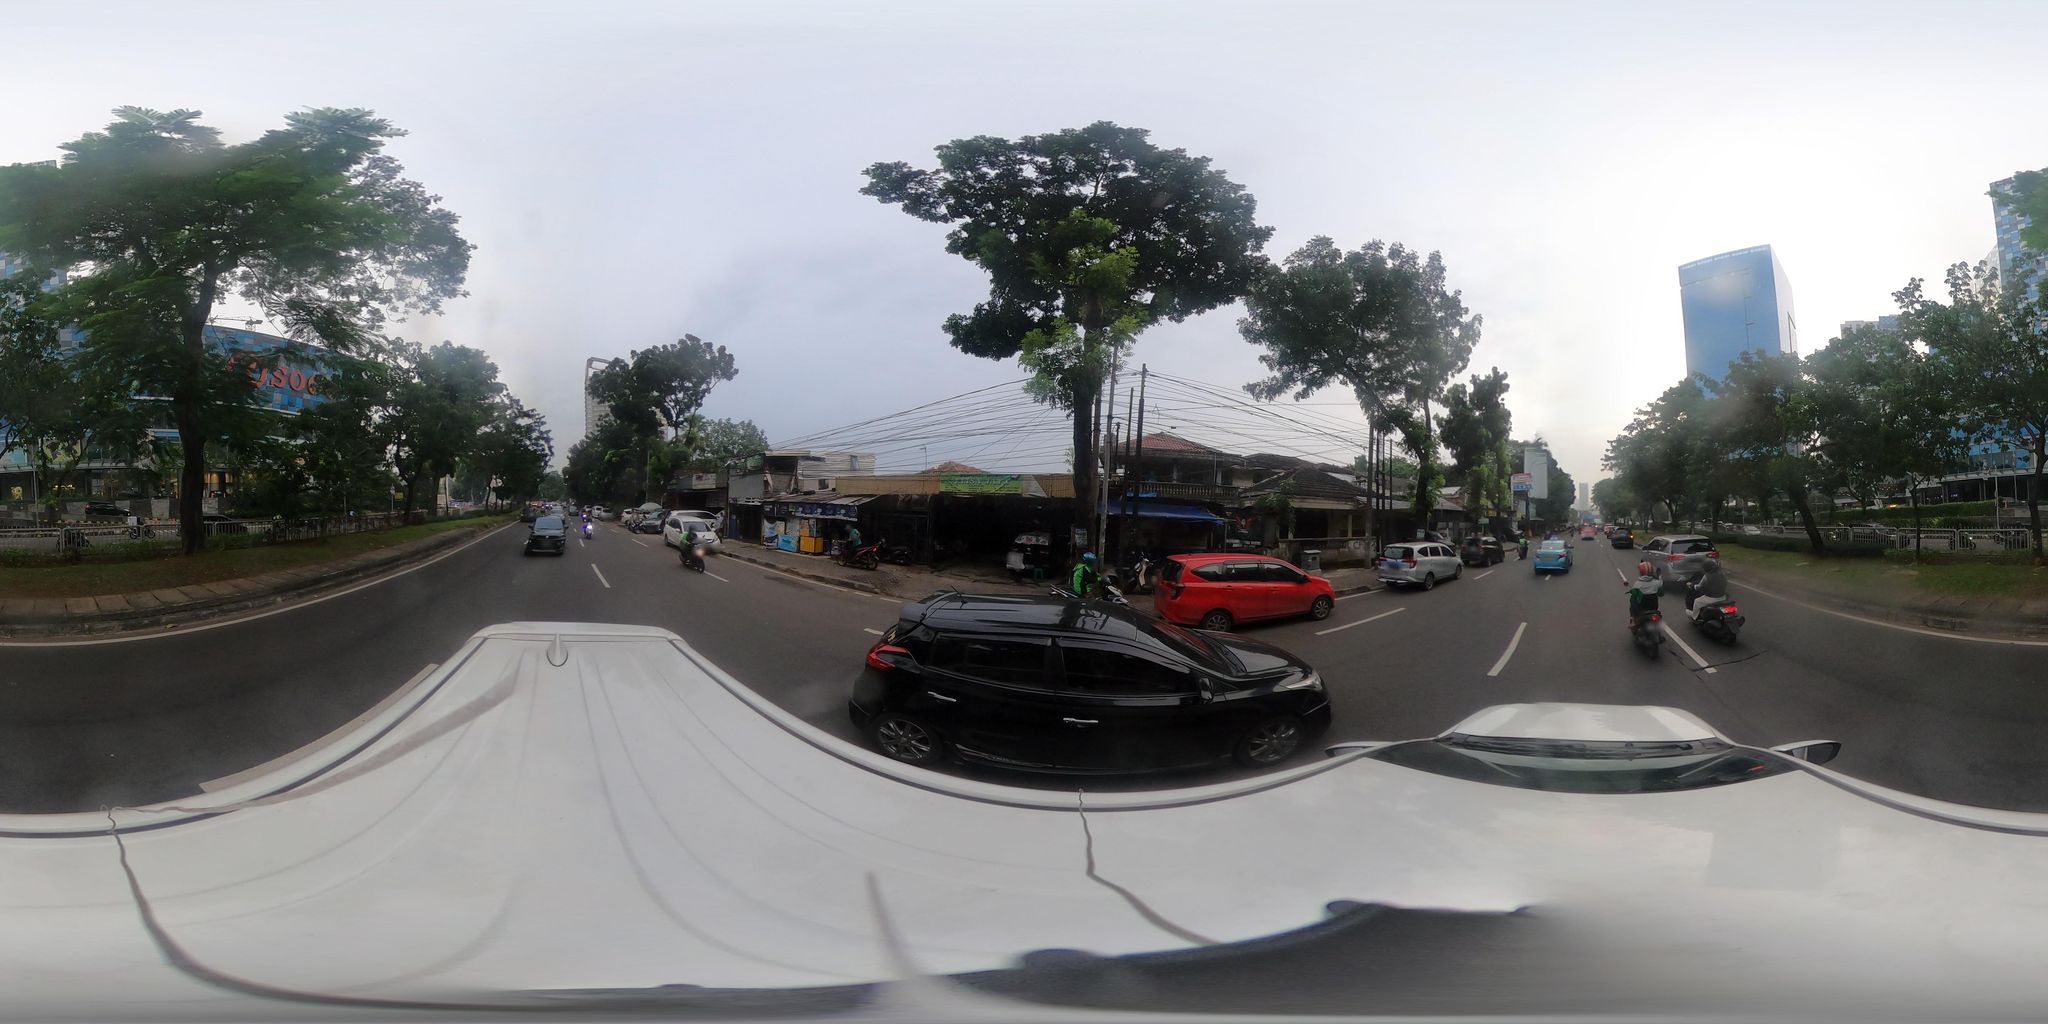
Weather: cloudy
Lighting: day
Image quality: slightly poor
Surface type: cycling surface
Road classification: primary
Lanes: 4
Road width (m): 8
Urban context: urban centre
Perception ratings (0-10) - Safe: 3.99, Lively: 8.54, Beautiful: 6.81, Boring: 0.37, Depressing: 2.15, Wealthy: 5.49